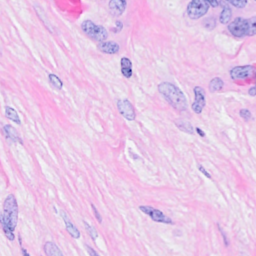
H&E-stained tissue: Breast